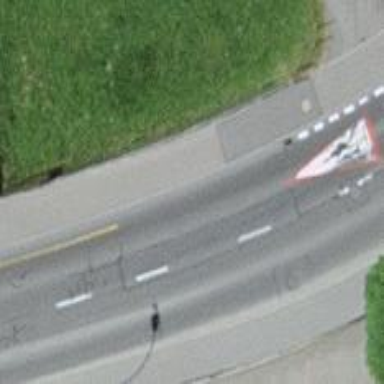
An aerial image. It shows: Secondary road with separate sidewalks on both sides.